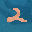
Label: 2